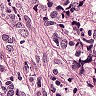
Metastatic tissue present: yes